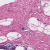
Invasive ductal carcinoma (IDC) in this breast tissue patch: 0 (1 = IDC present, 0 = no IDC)